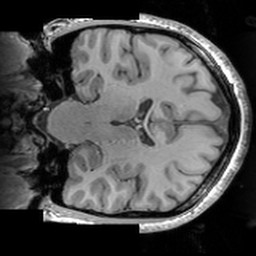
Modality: T1w
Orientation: coronal
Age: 34
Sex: female
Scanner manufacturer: siemens
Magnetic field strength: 3 T
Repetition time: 1.63 s
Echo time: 0.00311 s